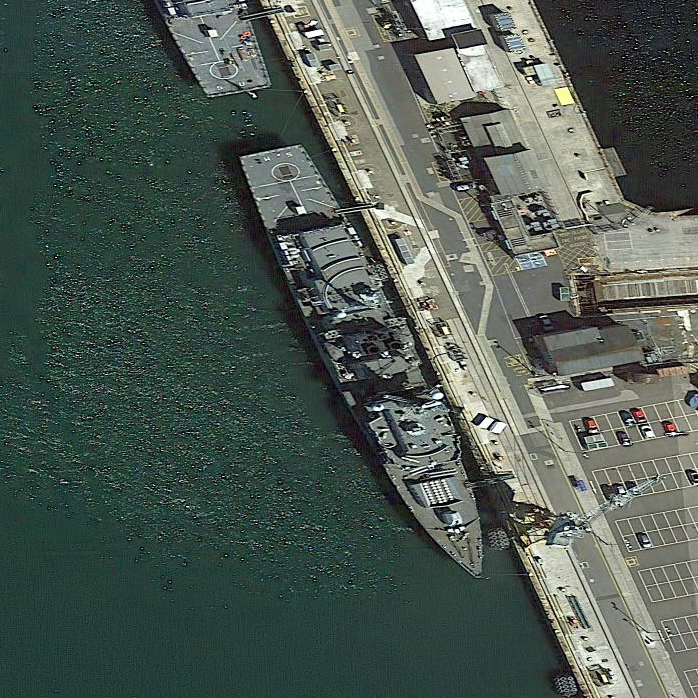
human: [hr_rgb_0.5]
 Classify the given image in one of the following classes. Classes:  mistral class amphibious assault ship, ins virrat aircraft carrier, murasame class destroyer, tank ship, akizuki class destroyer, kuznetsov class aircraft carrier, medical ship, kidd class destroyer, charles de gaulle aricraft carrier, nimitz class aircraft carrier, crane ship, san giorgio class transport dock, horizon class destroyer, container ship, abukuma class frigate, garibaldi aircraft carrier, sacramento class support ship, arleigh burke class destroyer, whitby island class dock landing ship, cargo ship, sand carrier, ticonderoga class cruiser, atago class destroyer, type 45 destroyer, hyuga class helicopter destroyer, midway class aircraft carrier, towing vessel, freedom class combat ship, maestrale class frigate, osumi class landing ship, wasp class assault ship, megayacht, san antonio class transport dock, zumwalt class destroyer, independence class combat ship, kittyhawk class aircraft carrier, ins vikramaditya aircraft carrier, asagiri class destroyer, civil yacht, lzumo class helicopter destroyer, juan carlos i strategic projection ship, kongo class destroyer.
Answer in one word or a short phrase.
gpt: Type 45 destroyer